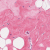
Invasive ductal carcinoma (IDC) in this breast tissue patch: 0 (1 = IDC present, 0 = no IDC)